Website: bh-photo
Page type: billing-address
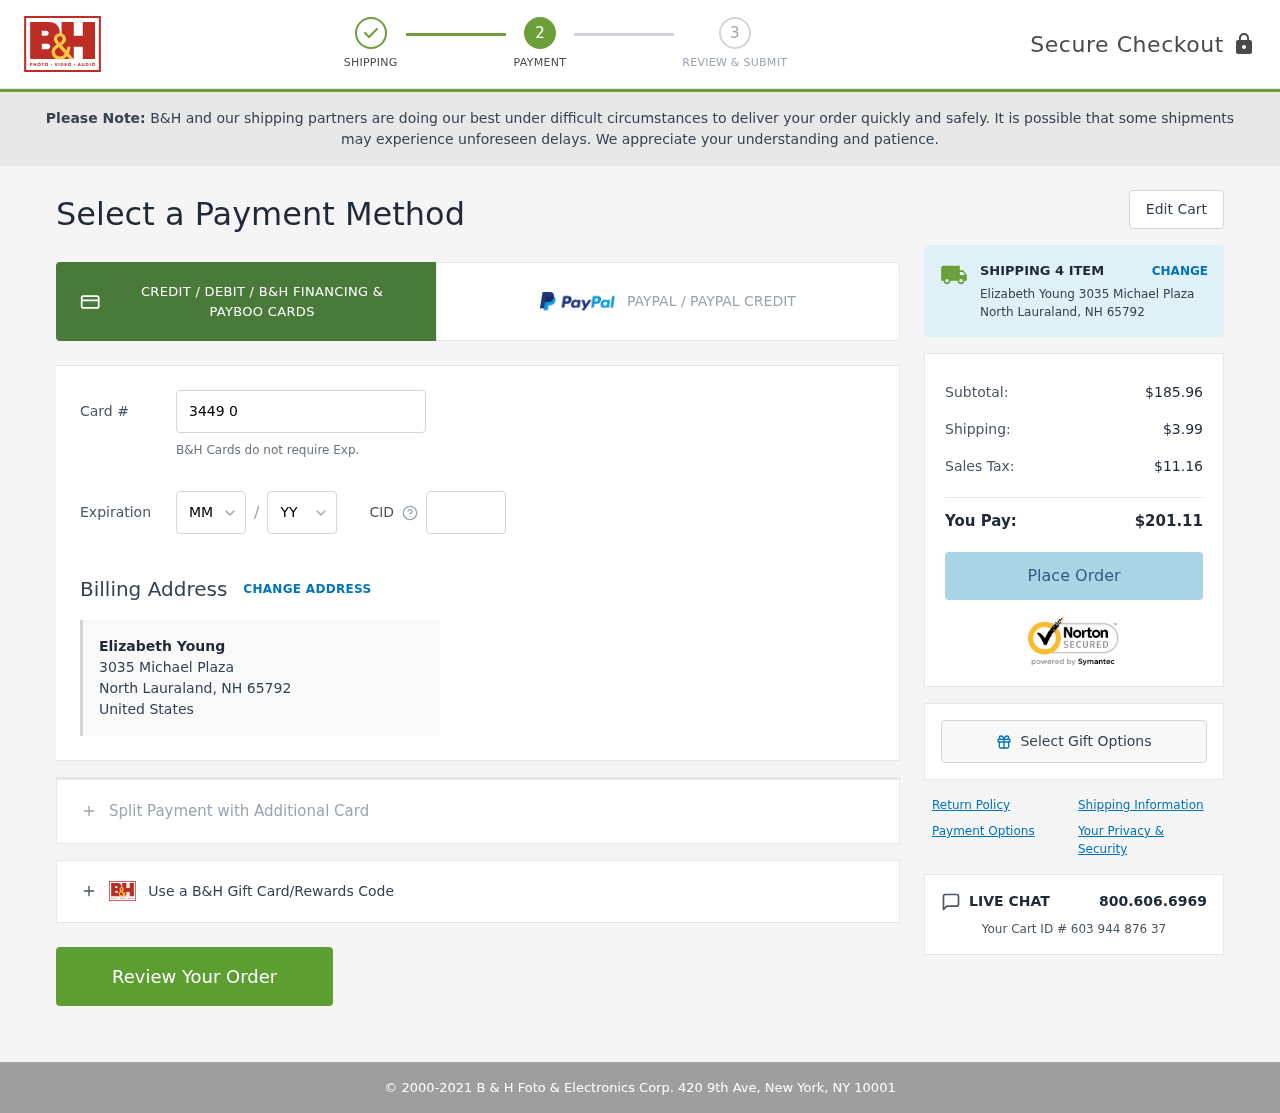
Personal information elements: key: PII_CARD_CVV
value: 5483
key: PII_CARD_EXPIRY_MONTH
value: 06
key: PII_CARD_EXPIRY_YEAR
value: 28
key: PII_CARD_NUMBER
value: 3449 0564 0847 740
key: PII_CITY
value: North Lauraland
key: PII_COUNTRY
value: United States
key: PII_FULLNAME
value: Elizabeth Young
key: PII_POSTCODE
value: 65792
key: PII_STATE_ABBR
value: NH
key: PII_STREET
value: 3035 Michael Plaza
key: PII_FULLNAME2
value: Elizabeth Young
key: PII_CITY_STATE
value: North Lauraland, NH
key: PII_POSTCODE_FULL
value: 65792
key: PII_POSTCODE_NUMERIC
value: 65792
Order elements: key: ORDER_NUM_ITEMS
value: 4
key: ORDER_SUBTOTAL
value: $185.96
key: ORDER_SHIPPING_COST
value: $3.99
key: ORDER_TAX
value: $11.16
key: ORDER_TOTAL
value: $201.11
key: ORDER_ID
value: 603 944 876 37